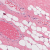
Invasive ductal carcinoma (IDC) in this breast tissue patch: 0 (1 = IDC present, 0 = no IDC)